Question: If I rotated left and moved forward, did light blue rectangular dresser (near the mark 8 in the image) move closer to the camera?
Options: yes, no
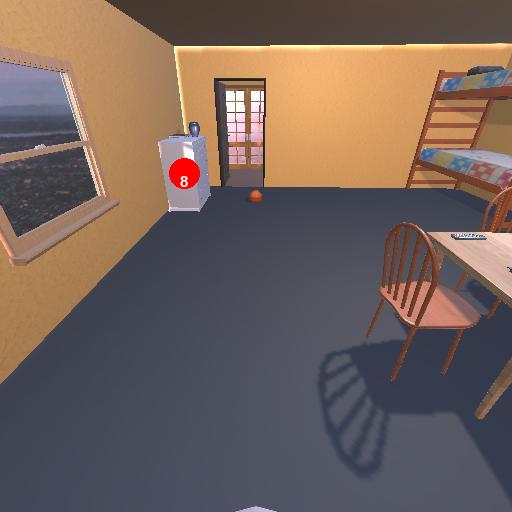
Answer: yes